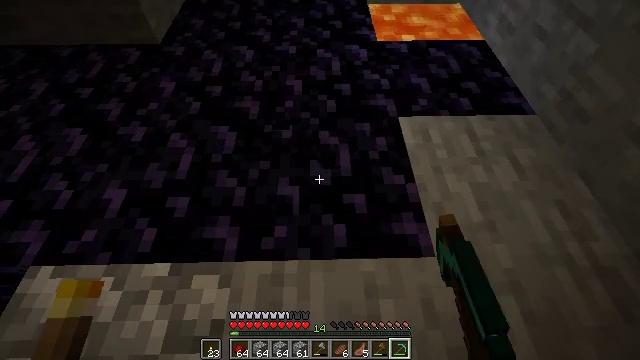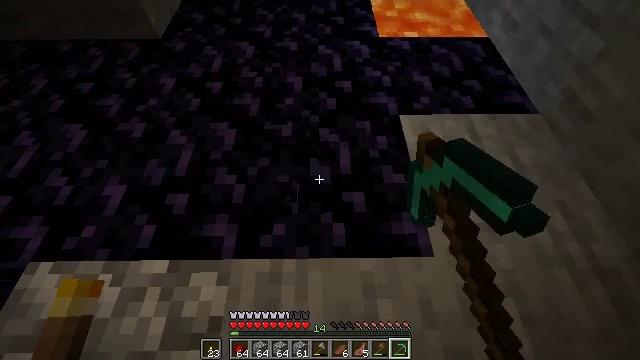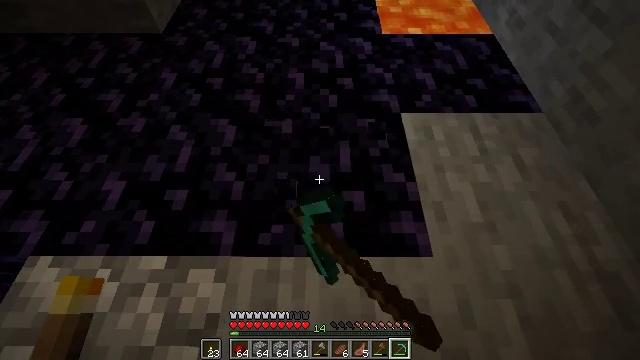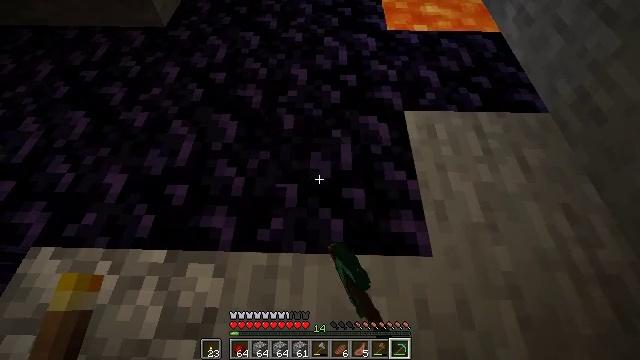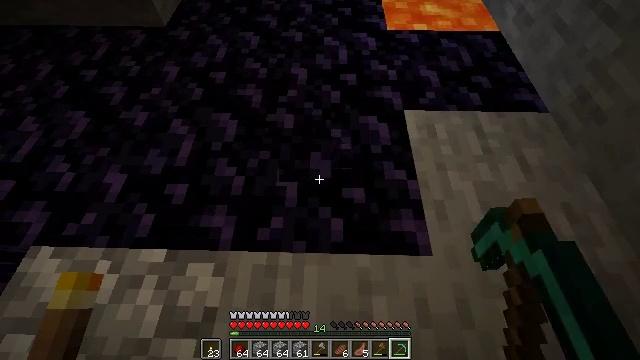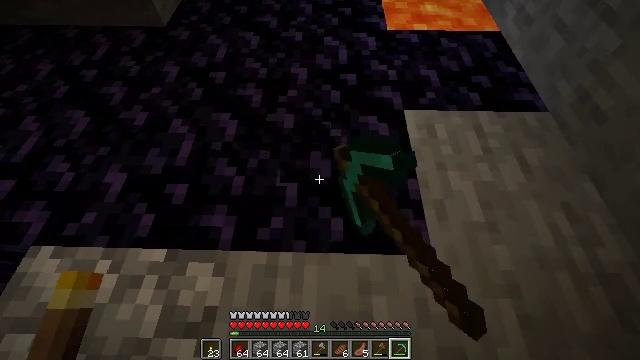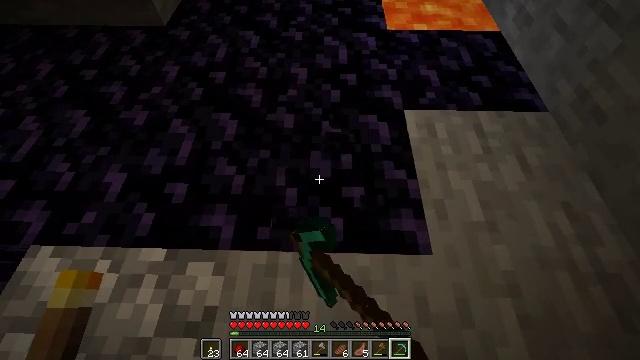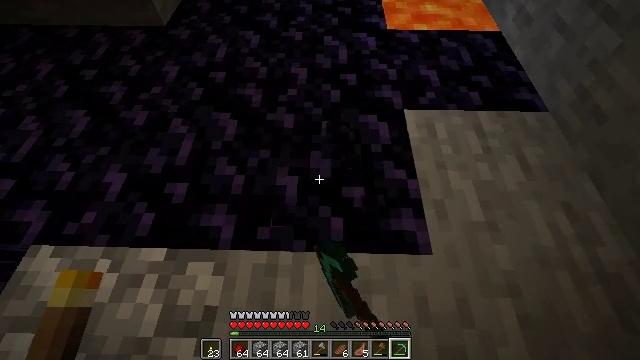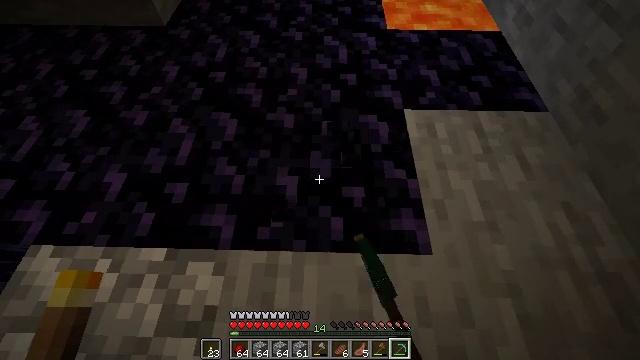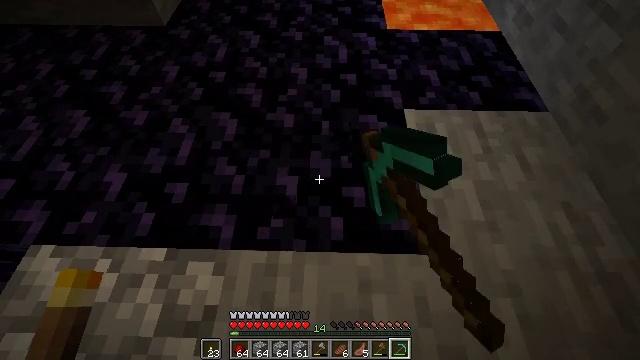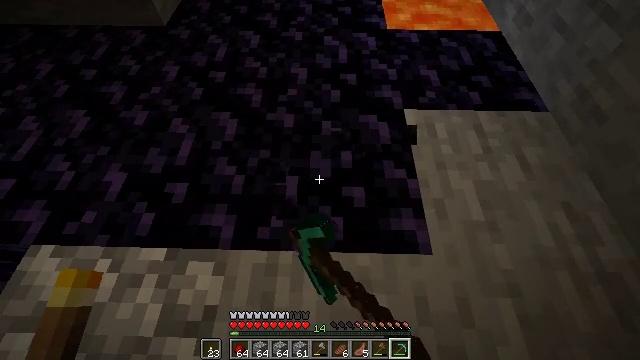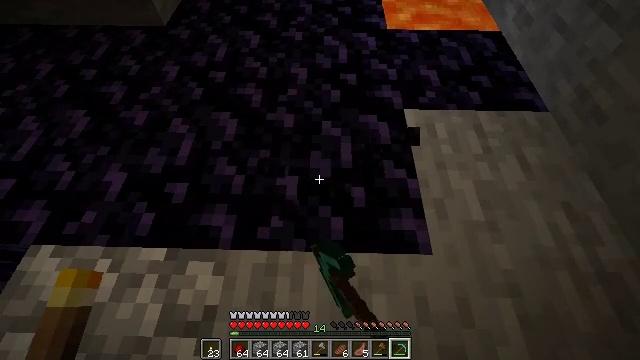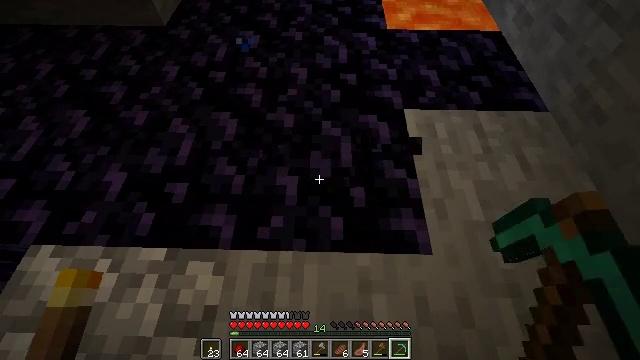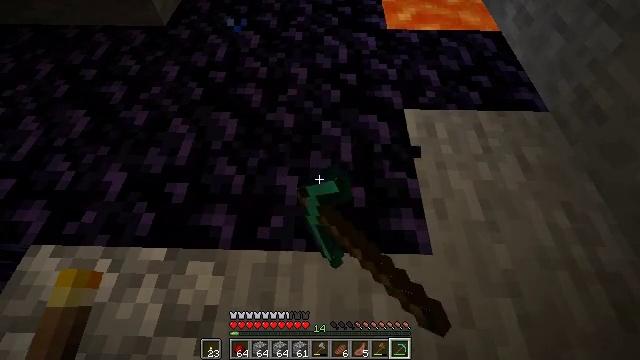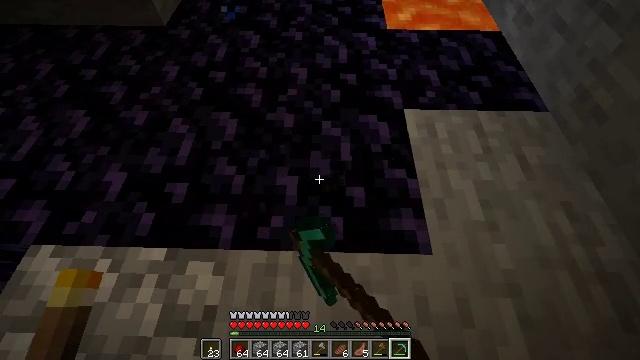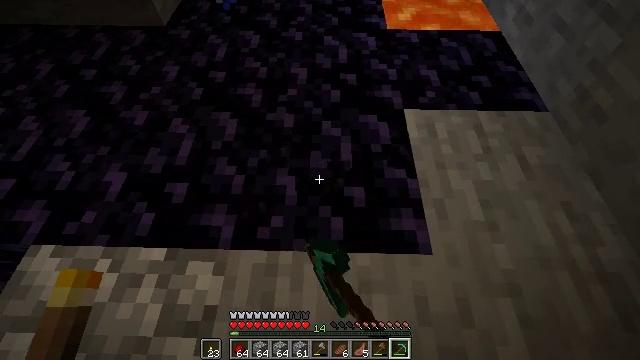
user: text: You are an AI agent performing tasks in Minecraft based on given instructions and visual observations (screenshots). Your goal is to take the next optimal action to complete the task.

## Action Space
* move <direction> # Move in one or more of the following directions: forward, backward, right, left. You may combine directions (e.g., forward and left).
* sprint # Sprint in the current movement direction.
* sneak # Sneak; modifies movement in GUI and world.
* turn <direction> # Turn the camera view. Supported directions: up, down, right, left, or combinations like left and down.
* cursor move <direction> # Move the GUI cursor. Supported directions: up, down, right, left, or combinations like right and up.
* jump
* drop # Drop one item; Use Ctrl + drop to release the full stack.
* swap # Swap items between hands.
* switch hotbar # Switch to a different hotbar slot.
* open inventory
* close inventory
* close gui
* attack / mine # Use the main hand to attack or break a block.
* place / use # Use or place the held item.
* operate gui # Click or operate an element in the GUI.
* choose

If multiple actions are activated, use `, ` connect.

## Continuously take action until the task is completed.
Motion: motion action
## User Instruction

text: Mine the obsidian block.
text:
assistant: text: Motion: sneak, attack / mine
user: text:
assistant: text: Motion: sneak, attack / mine
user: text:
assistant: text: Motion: sneak, turn left, attack / mine
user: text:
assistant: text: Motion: sneak, attack / mine
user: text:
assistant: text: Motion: sneak, attack / mine
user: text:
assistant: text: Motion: sneak, attack / mine
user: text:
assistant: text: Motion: sneak, attack / mine
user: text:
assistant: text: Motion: sneak, attack / mine
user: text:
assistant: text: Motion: sneak, attack / mine
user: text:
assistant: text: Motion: sneak, attack / mine
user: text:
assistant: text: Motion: sneak, attack / mine
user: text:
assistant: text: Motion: sneak, attack / mine
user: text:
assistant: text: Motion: sneak, attack / mine
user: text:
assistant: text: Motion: sneak, attack / mine
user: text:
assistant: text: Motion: sneak, attack / mine
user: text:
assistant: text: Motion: sneak, attack / mine
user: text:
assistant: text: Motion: sneak, attack / mine
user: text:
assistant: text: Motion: sneak, attack / mine
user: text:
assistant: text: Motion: sneak, attack / mine
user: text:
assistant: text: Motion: sneak, attack / mine
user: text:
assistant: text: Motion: move forward, sneak, attack / mine
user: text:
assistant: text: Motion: move forward, sneak, attack / mine
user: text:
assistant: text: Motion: move forward, sneak, attack / mine
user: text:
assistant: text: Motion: move forward, sneak, attack / mine
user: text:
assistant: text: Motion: sneak, attack / mine
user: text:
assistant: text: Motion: sneak, attack / mine
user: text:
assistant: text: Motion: sneak, attack / mine
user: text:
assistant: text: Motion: sneak, attack / mine
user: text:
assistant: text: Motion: sneak, attack / mine
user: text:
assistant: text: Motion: sneak, attack / mine